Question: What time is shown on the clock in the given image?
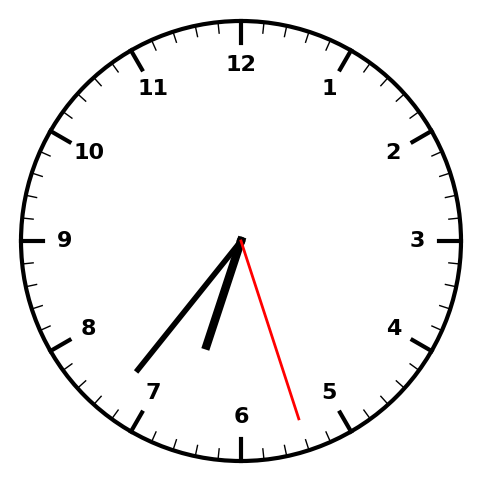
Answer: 06:36:27